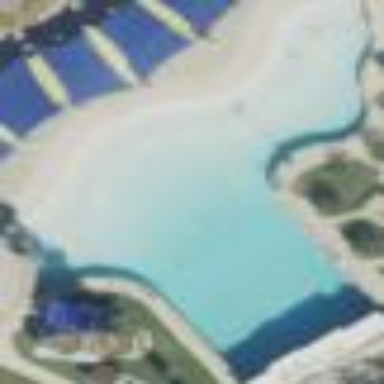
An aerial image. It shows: Wave pool located in leisure land area.